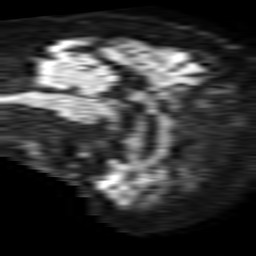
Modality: TRACE
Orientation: sagittal
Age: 44
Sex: male
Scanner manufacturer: philips
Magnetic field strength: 1.5 T
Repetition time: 3.509 s
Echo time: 0.07078 s